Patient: sex M, age 71
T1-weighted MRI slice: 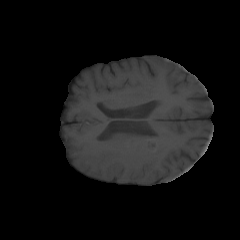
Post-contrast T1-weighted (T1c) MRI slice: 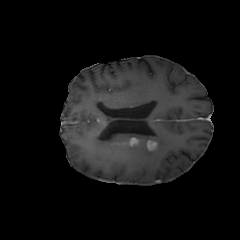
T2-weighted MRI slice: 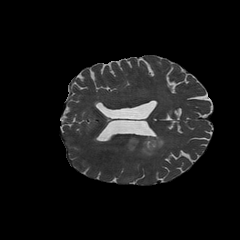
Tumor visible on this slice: yes
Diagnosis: Glioblastoma, IDH-wildtype
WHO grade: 4